Question: I have a prefilled DB in Assets, that will be copied and opened after App start.
I have a activity who Displays the Column Name with rawQuery
'''
Cursor c = database.rawQuery("SELECT _id, Name from DB
ORDER BY Name ASC", null);
ArrayList<String> values = new ArrayList<String>();
while (c.moveToNext()) {
values.add(c.getString(c.getColumnIndex("Name")));
}
c.close();
'''
and starts onItemClick a new intent who Displays the other colums (new activity get "Name" variable with i.putExtra)
'''
private void getSQLData() {
Bundle extras = getIntent().getExtras();
String Name = extras.getString("Name");
DataBaseHelper myDbHelper = new DataBaseHelper(null);
myDbHelper = new DataBaseHelper(this);
SQLiteDatabase database = myDbHelper.getWritableDatabase();
ListView lv = (ListView)findViewById(R.id.listView1);
Cursor c = database.rawQuery("SELECT * from DB WHERE Name='"+Name+"' ORDER BY Name ASC", null);
ArrayList<String> values = new ArrayList<String>();
while (c.moveToNext()) {
values.add(c.getString(c.getColumnIndex("Name")));
values.add(this.getString(R.string.x) + (c.getString(c.getColumnIndex("x"))+" "+this.getString(R.string.x)+":"));
values.add((c.getString(c.getColumnIndex("y")) + this.getString(R.string.y) + " " + this.getString(R.string.y)));
}
c.close();
ArrayAdapter<String> NamenDetails = new ArrayAdapter<String>(this,android.R.layout.simple_list_item_1,
values);
}
lv.setAdapter(NamenDetails); }
'''
I get all SQL datas I need, but in the Default View.
But I Need it customized like for exmaple :

I tried many many tutorials with custom listview and simplecursoradapter but I think all
be defeated by the ArrayListString.
I hope anyone can help me I get frustrated..
Thanks!
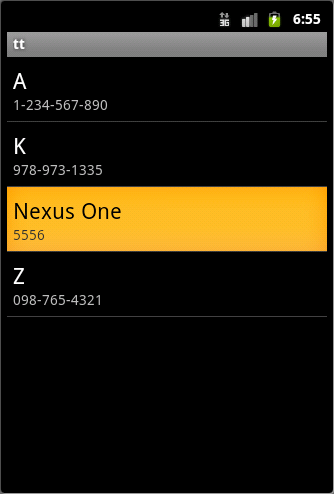
Answer: This is an example of listview with its single row having two textviews. This the thing you wanted:
CustomListView.java:
'''
package com.customlistview;
import java.util.ArrayList;
import resources.PlacesListAdapter;
import android.app.Activity;
import android.os.Bundle;
import android.widget.ListView;
public class CustomListView extends Activity {
/** Called when the activity is first created. */
private ArrayList<String> mPlacesData1 = new ArrayList<String>();
private ArrayList<String> mPlacesData2 = new ArrayList<String>();
PlacesListAdapter mPLAdapter;
@Override
public void onCreate(Bundle savedInstanceState) {
super.onCreate(savedInstanceState);
setContentView(R.layout.activity_main);
mPlacesData1.clear();
mPlacesData2.clear();
mPlacesData1.add("ICD1");
mPlacesData2.add("SubTitle1");
mPlacesData1.add("ICD2");
mPlacesData2.add("SubTitle2");
mPlacesData1.add("ICD3");
mPlacesData2.add("SubTitle3");
mPlacesData1.add("ICD4");
mPlacesData2.add("SubTitle4");
mPlacesData1.add("ICD5");
mPlacesData2.add("SubTitle5");
mPlacesData1.add("ICD6");
mPlacesData2.add("SubTitle6");
mPlacesData1.add("ICD7");
mPlacesData2.add("SubTitle7");
mPlacesData1.add("ICD8");
mPlacesData2.add("SubTitle8");
ListView listView = (ListView) findViewById(R.id.listview);
mPLAdapter = new PlacesListAdapter(CustomListView.this, mPlacesData1, mPlacesData2);
listView.setAdapter(mPLAdapter);
}
}
'''
PlaceListAdapter.java:
'''
package resources;
import java.util.ArrayList;
import android.content.Context;
import android.view.LayoutInflater;
import android.view.View;
import android.view.ViewGroup;
import android.widget.BaseAdapter;
import android.widget.TextView;
import com.customlistview.R;
public class PlacesListAdapter extends BaseAdapter {
// private Context mContext;
private LayoutInflater mInflater;
private ArrayList<String> AL_id_text = new ArrayList<String>();
private ArrayList<String> AL_text = new ArrayList<String>();
public PlacesListAdapter(Context c, ArrayList<String> AL_name_time,
ArrayList<String> AL_name_time1) {
mInflater = LayoutInflater.from(c);
// mContext = c;
this.AL_id_text = AL_name_time;
this.AL_text = AL_name_time1;
}
public int getCount() {
return AL_id_text.size();
}
public Object getItem(int position) {
return AL_id_text.get(position);
}
public long getItemId(int position) {
return position;
}
public View getView(final int position, View convertView, ViewGroup parent) {
// TODO Auto-generated method stub
final ViewHolder holder;
if (convertView == null)
{
convertView = mInflater.inflate(R.layout.place_row, null);
holder = new ViewHolder();
holder.txt_maintext = (TextView) convertView
.findViewById(R.id.txt_maintext);
holder.txt_mtext = (TextView) convertView
.findViewById(R.id.txt_mtext);
convertView.setTag(holder);
} else {
holder = (ViewHolder) convertView.getTag();
}
holder.txt_maintext.setText(AL_id_text.get(position));
holder.txt_mtext.setText(AL_text.get(position));
return convertView;
}
static class ViewHolder {
TextView txt_maintext;
TextView txt_mtext;
}
}
'''
activity_main.xml:
'''
<?xml version="1.0" encoding="UTF-8"?>
-<LinearLayout android:orientation="vertical" android:layout_height="match_parent" android:layout_width="match_parent" xmlns:android="http://schemas.android.com/apk/res/android"> <ListView android:layout_height="match_parent" android:layout_width="match_parent" android:id="@+id/listview"> </ListView> </LinearLayout>
'''
place_row.xml:
'''
<?xml version="1.0" encoding="UTF-8"?>
-<LinearLayout android:orientation="vertical" android:layout_height="match_parent" android:layout_width="match_parent" xmlns:android="http://schemas.android.com/apk/res/android"> -<LinearLayout android:orientation="vertical" android:layout_height="70dip" android:layout_width="match_parent" android:id="@+id/lin_main"> <TextView android:layout_height="20dip" android:layout_width="fill_parent" android:id="@+id/txt_maintext" android:singleLine="true" android:paddingRight="5dip" android:paddingLeft="5dip" android:layout_marginTop="5dip" android:textColor="#fff"/> <TextView android:layout_height="20dip" android:layout_width="fill_parent" android:id="@+id/txt_mtext" android:singleLine="true" android:paddingRight="5dip" android:paddingLeft="5dip" android:layout_marginTop="15dip" android:textColor="#fff"/> </LinearLayout> <ImageView android:layout_height="3dip" android:layout_width="match_parent" android:background="#0000ff"/> </LinearLayout>
'''
This is an example. You can make necessary edits to achieve what you want.